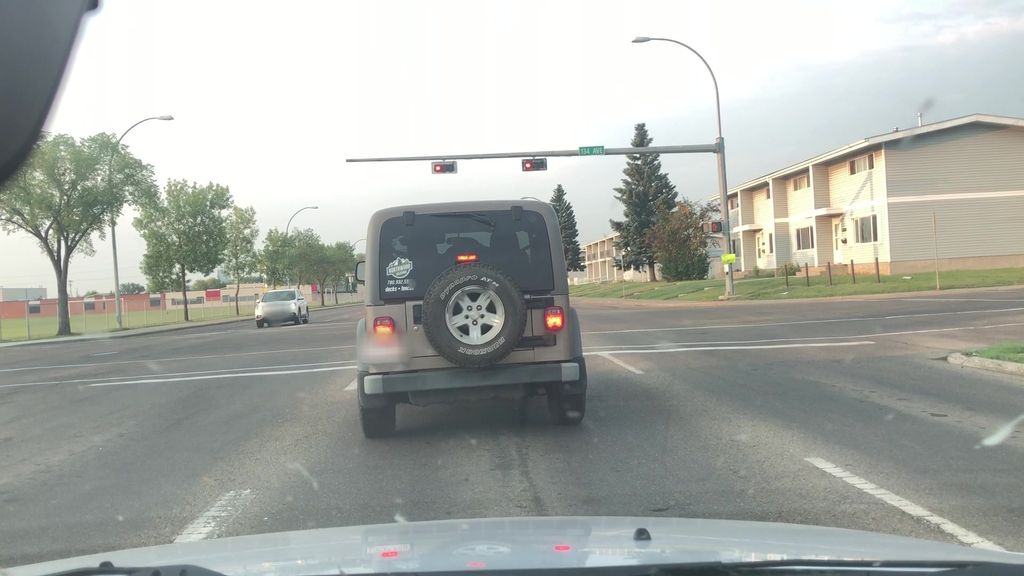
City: edmonton